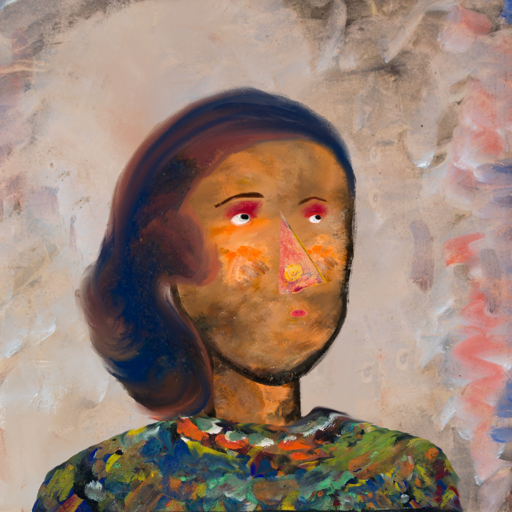
Background: Roy_Bahadur, Head And Neck Side: Gypsy_Queen, Face Side: Irani, Bust: An_Impression, Hair Side: Mother_And_Son_Son, Head Accessory: Blank, Second Necklace: Blank, Necklace: Blank, Baby: Blank